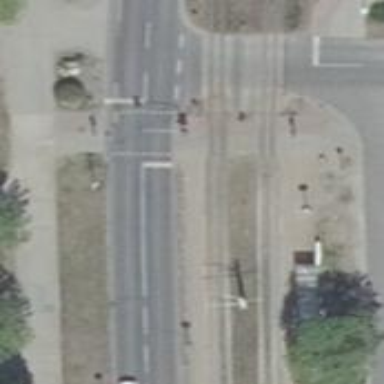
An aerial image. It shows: Traffic signal crossing.